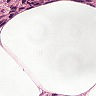
Metastatic tissue present: no